Interaction volume radius: 10 \u00c5
Interaction volume height: 35 \u00c5
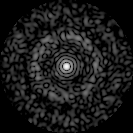
Disorder parameter: 0.8422